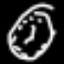
Label: clock